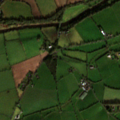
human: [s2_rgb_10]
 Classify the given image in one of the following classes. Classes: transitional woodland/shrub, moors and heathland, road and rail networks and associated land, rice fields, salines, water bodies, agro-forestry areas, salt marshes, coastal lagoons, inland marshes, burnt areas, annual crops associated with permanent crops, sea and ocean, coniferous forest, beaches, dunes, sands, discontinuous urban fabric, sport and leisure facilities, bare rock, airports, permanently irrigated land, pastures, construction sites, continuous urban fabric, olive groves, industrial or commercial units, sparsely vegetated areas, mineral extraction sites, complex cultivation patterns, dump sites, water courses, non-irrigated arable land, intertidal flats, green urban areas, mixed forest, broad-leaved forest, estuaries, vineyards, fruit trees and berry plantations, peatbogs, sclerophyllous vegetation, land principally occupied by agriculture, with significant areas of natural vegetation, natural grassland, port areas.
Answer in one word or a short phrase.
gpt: non-irrigated arable land, pastures, land principally occupied by agriculture, with significant areas of natural vegetation